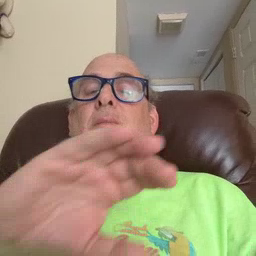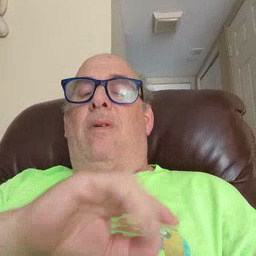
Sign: police